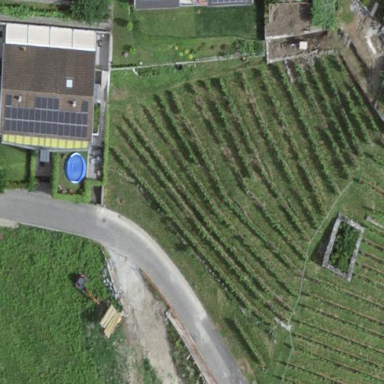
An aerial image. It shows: Vineyard.